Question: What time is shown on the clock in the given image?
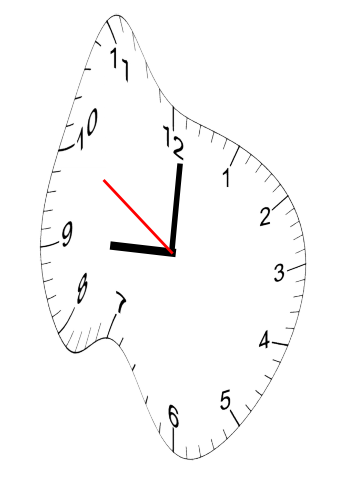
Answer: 09:00:50